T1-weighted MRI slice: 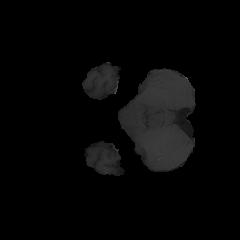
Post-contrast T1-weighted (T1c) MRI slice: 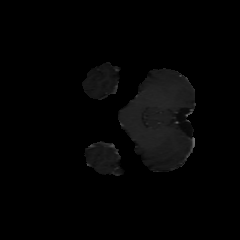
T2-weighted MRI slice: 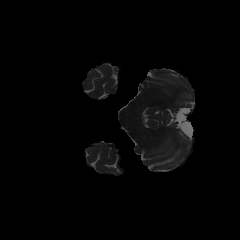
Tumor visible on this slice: no